Interaction volume radius: 10 \u00c5
Interaction volume height: 10 \u00c5
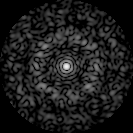
Disorder parameter: 0.858